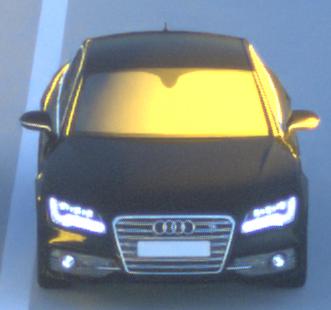
Make: Audi
Model: S7 Sportback cod
Detailed model: S7 (4G) Sportback
Model produced from: 2012/06
Model produced until: 2014/05
Doors: 5
Color: black
Road condition: dry road
Daytime: sunrise or sunset
Contrast: high contrast